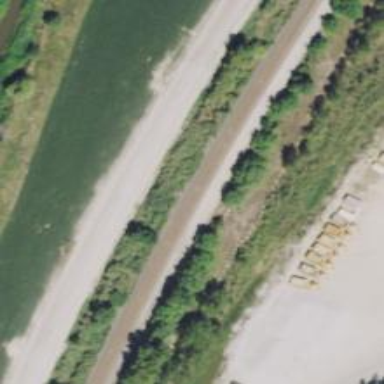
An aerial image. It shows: Railway track.